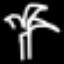
Label: palm tree